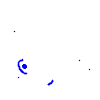
Particle: electron